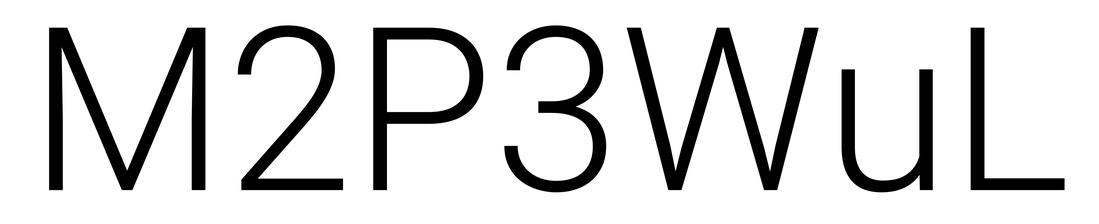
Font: Roboto_Light